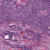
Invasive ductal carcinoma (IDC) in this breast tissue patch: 0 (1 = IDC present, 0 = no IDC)